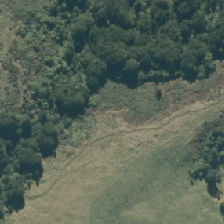
Land cover: broadleaved_indigenous_hardwood